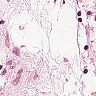
Metastatic tissue present: no